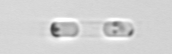
Label: Skeletonema